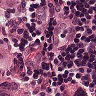
Metastatic tissue present: yes